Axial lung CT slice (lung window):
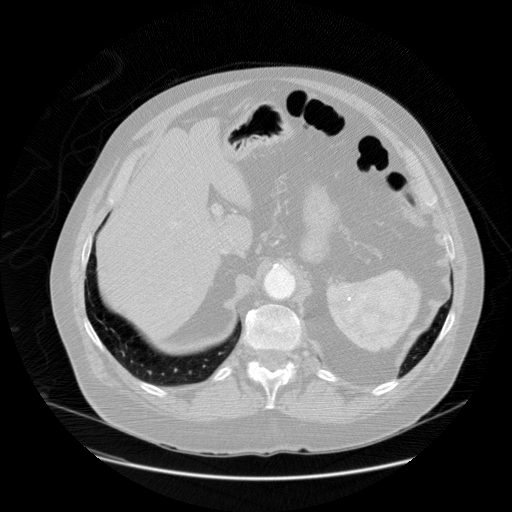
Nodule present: no